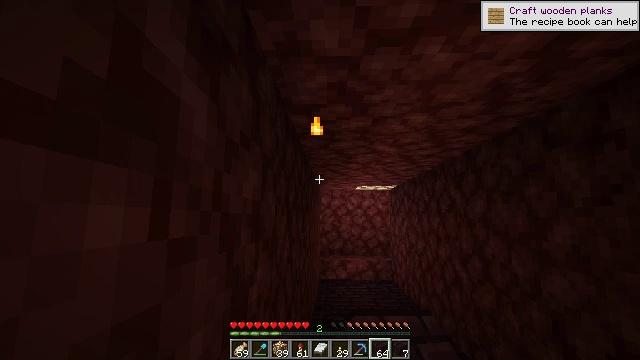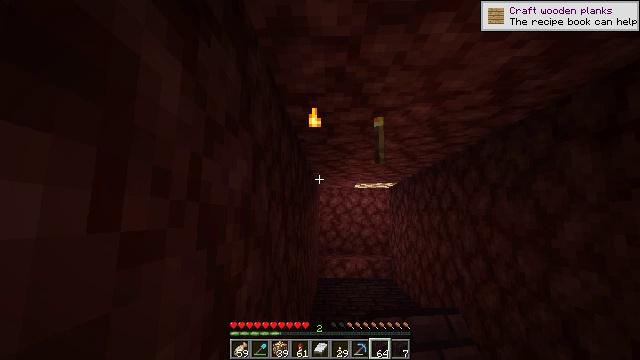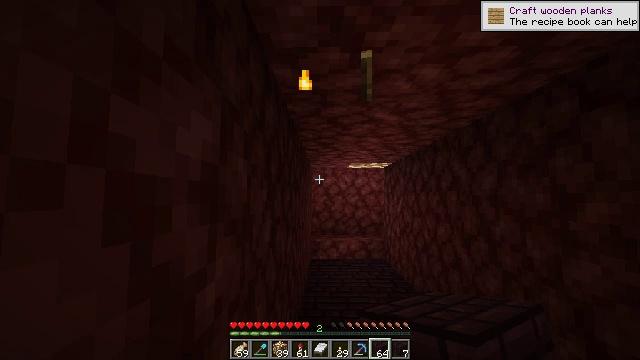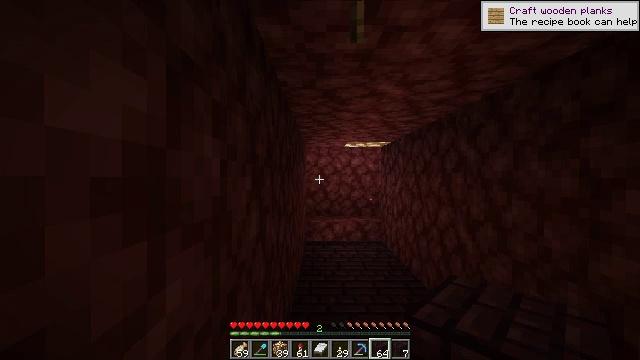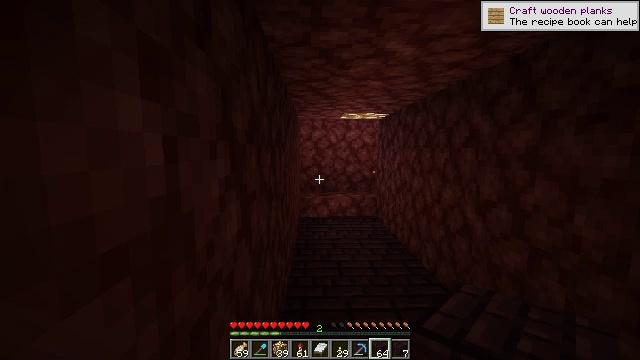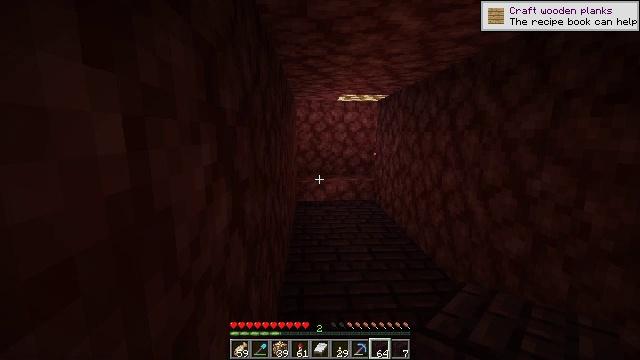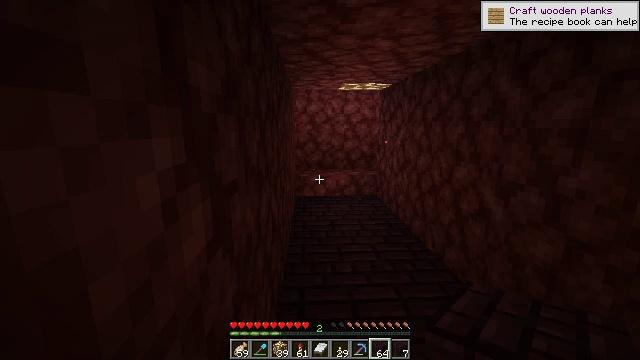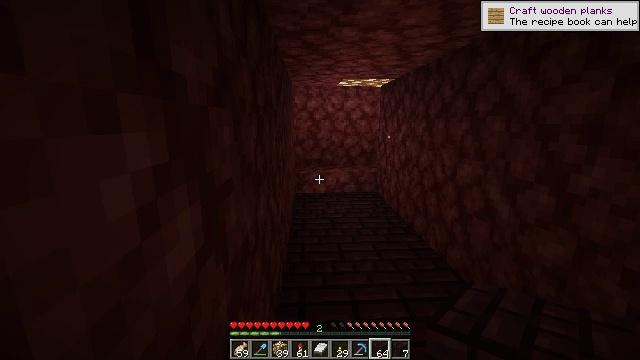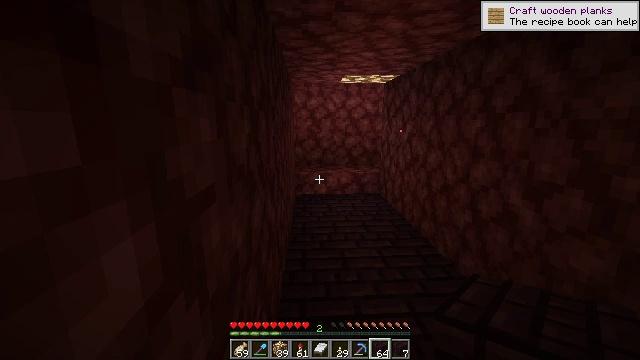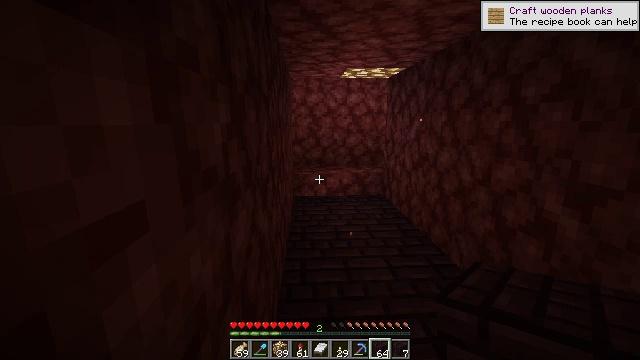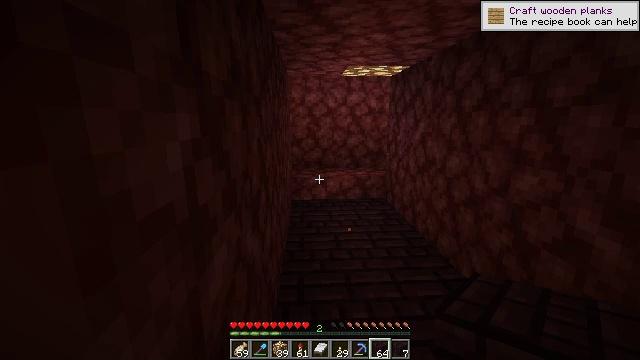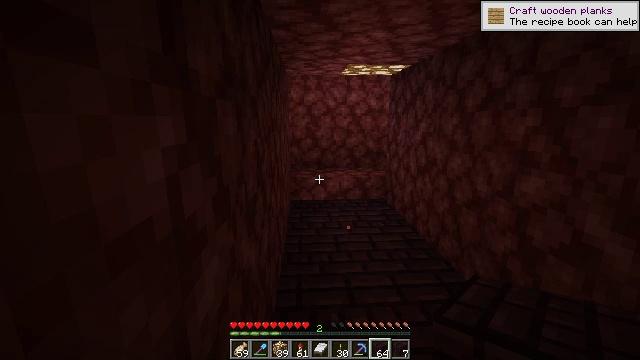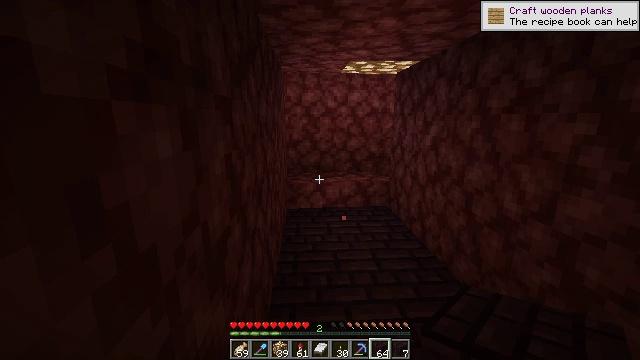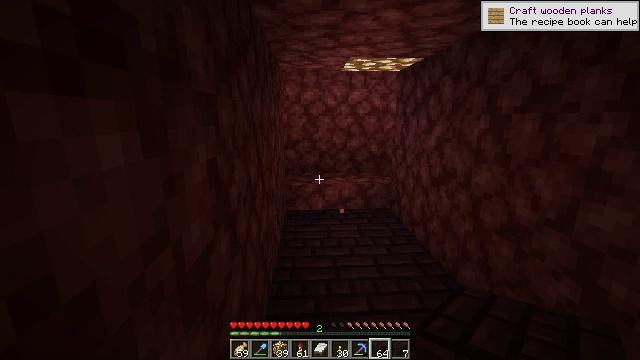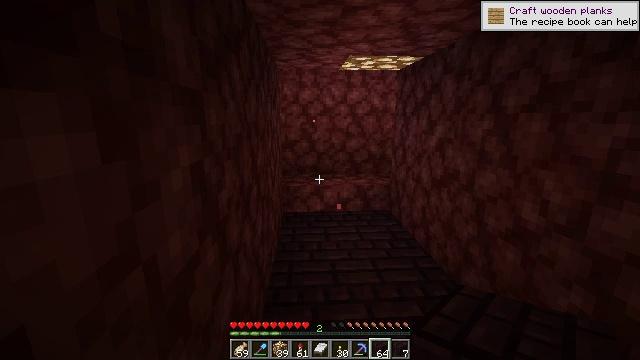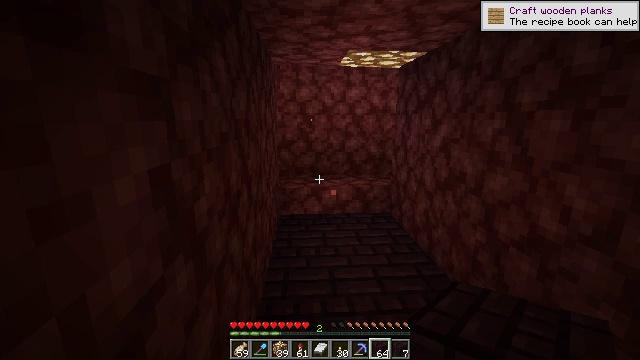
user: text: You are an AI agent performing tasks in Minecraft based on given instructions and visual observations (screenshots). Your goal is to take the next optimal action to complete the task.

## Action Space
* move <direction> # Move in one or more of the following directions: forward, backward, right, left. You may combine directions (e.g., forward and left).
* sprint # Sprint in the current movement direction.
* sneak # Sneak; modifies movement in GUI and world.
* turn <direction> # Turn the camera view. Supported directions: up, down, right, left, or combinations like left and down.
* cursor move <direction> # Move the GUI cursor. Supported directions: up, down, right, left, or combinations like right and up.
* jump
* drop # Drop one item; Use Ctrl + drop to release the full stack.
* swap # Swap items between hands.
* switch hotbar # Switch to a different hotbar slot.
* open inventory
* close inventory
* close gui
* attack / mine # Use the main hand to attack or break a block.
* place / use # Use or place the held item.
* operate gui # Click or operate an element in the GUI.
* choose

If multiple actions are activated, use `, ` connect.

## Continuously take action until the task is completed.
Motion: motion action
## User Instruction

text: Craft a nether brick slab from nether bricks.
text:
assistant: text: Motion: move forward
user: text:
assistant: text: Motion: move forward, turn right and down
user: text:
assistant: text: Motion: move forward, turn right and down
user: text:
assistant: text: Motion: move forward, turn right and down
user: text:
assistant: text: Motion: move forward, turn down
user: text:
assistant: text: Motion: move forward, turn down
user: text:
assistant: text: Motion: move forward
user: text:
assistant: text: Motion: move forward
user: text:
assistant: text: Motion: move forward
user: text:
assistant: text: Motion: move forward
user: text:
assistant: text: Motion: move forward
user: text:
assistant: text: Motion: move forward
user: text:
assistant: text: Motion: move forward
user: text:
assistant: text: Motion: move forward
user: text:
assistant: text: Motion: move forward
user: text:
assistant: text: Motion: move forward, turn right
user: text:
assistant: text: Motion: move forward, turn right
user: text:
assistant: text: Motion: move forward
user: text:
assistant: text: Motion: move forward, turn left and up
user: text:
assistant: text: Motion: move forward
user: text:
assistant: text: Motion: move forward
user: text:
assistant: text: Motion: move forward
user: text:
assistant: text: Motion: move forward
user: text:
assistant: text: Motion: move forward
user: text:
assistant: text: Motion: move forward
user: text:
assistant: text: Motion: move forward, turn down
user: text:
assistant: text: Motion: move forward, turn right and down
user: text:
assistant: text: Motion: move forward, turn right and down
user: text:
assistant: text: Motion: move forward, turn right and down
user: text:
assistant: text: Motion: move forward and move left, turn right and down